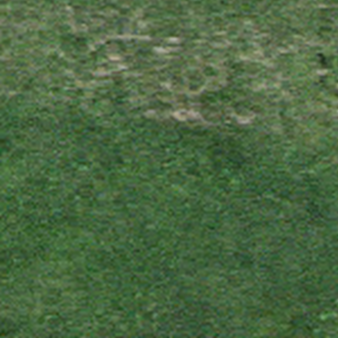
Label: other